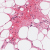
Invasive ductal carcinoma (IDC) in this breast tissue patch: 0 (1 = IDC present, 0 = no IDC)